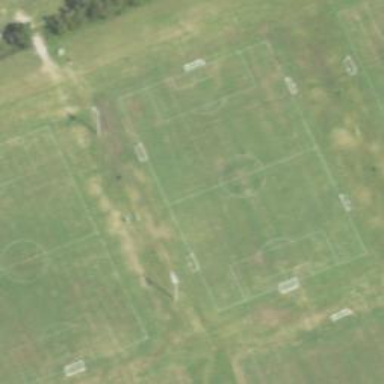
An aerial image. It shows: Soccer pitch designated for leisure and sports activities.